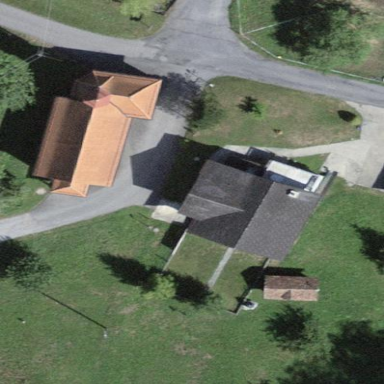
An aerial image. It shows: Simple and straightforward house.